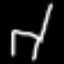
Label: chair